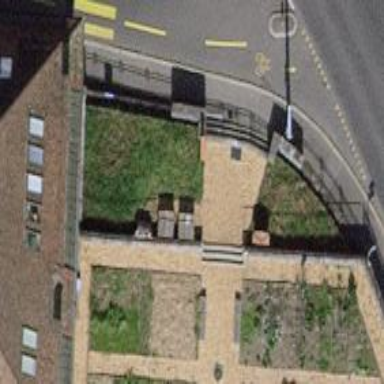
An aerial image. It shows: Footway with woodchips surface.